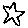
Label: star